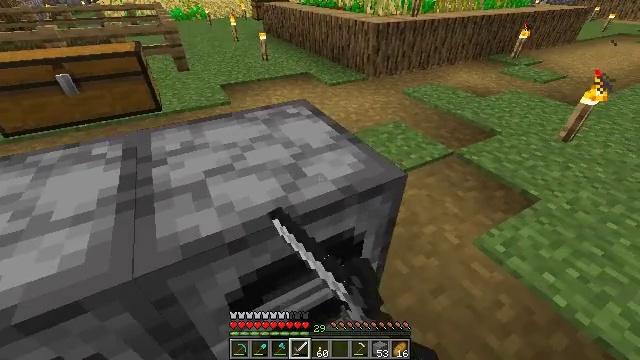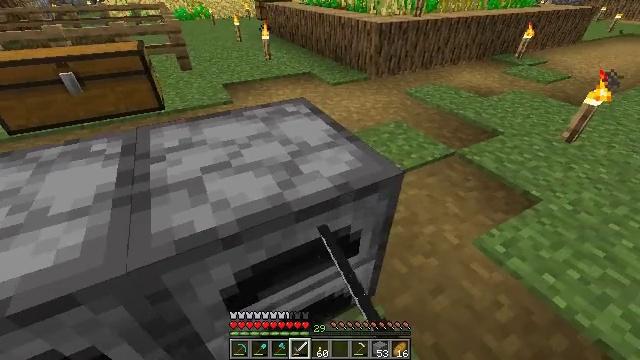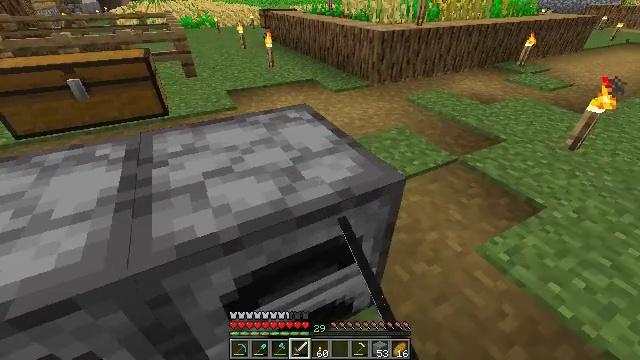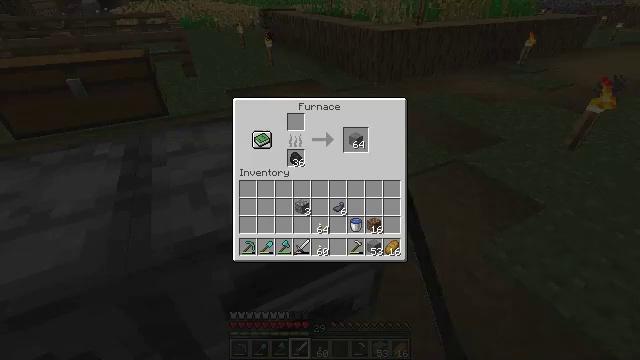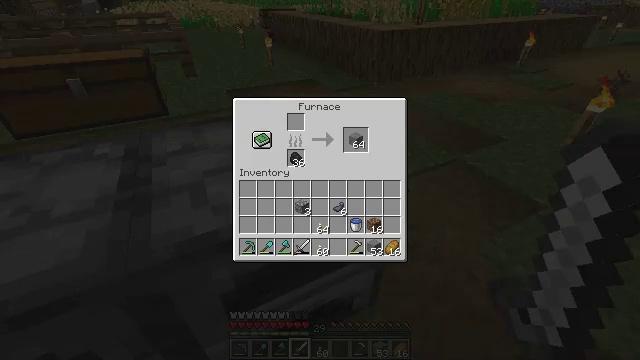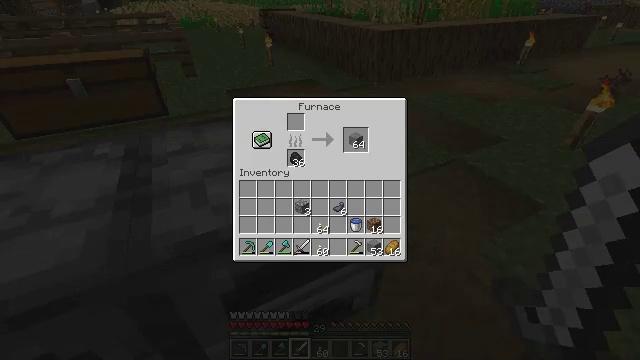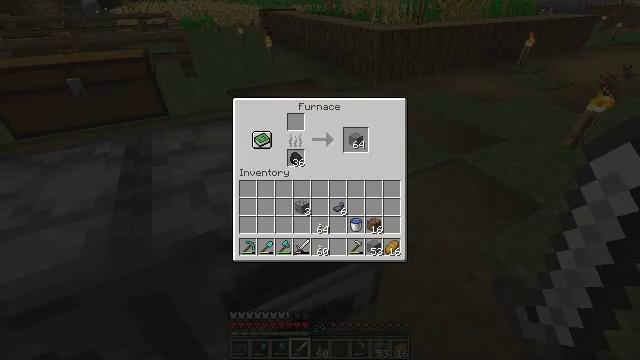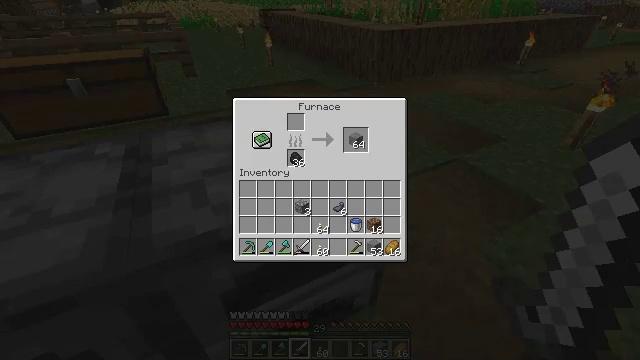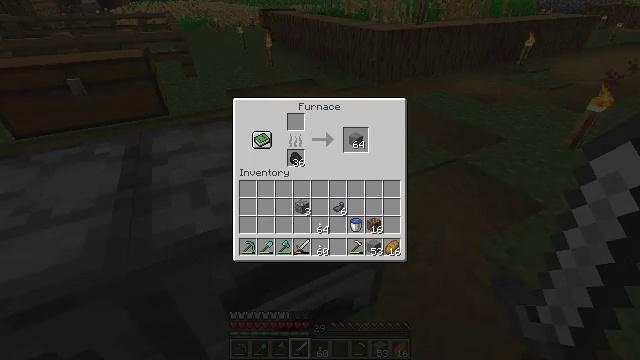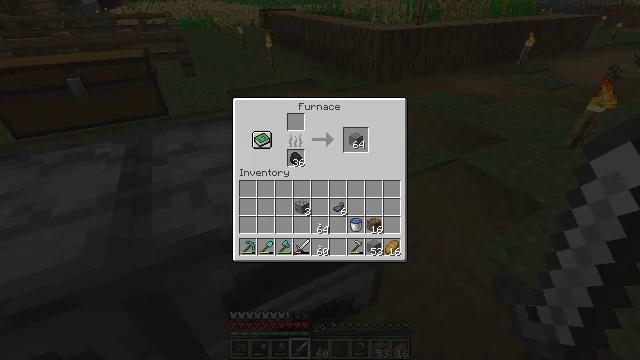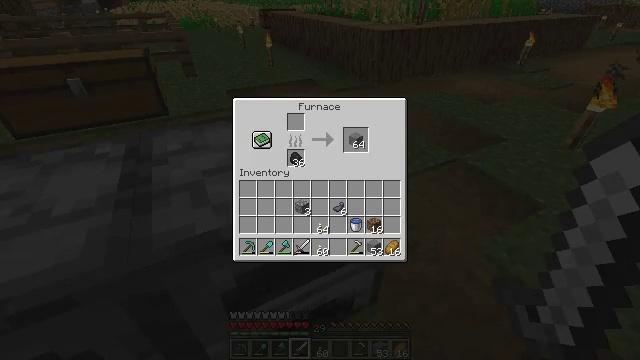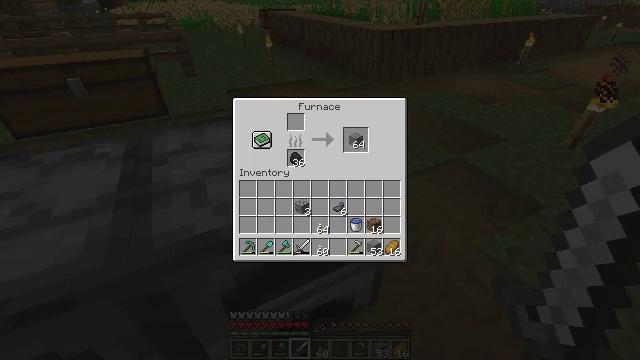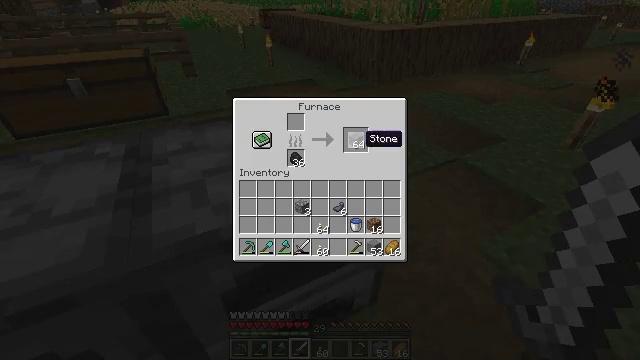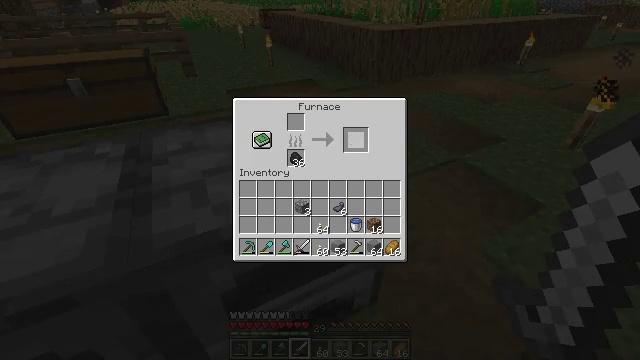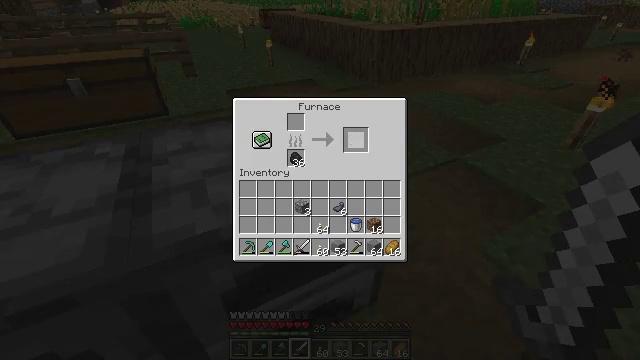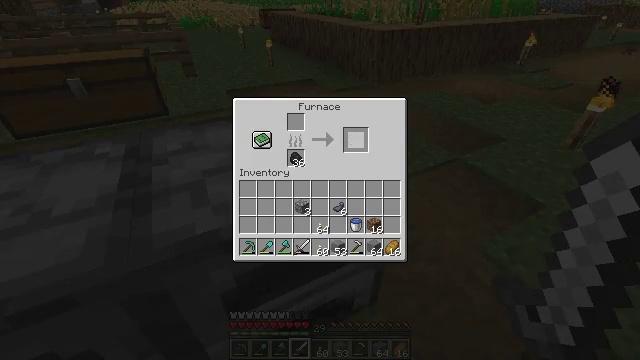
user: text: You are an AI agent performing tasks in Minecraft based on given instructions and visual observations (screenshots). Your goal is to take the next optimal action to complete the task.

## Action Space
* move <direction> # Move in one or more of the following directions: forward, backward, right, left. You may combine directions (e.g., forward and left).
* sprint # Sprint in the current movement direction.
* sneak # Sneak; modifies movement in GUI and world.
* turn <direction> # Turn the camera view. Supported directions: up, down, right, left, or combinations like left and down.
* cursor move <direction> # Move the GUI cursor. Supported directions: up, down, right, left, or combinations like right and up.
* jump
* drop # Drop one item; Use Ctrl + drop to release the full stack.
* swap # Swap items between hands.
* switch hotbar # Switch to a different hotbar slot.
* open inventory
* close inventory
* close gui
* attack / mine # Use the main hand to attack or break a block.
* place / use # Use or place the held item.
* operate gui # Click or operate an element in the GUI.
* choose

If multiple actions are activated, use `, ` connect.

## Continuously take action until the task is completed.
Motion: motion action
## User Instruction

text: Obtain stone by smelting cobblestone in the furnace.
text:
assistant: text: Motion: no_op
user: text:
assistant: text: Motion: turn up
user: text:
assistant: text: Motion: cursor move up
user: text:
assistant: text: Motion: sneak
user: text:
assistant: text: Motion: sneak, cursor move up
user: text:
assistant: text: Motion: sneak, cursor move up
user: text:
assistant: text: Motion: sneak
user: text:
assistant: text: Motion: sneak
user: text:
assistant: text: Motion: sneak
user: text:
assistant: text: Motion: sneak, cursor move right
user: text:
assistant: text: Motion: sneak, cursor move right
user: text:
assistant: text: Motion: sneak
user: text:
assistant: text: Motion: sneak, choose
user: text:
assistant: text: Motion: sneak, choose
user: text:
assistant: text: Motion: sneak, choose
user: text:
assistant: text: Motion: sneak
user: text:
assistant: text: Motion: sneak
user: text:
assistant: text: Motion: sneak